Question: i drew this layout scheme, but now i need to convert for a "'mysql' layout". So the 'generalization' must use two 'junction tables', correct? (one for student and other for worker)
An about the 'multiplicity', users can be workers or students, but one user only can be one worker and one worker only can be an user? this does not make much sense...?
basically, how i can convert this 'generalization' for something that can be executable for 'mysql' code.
thanks

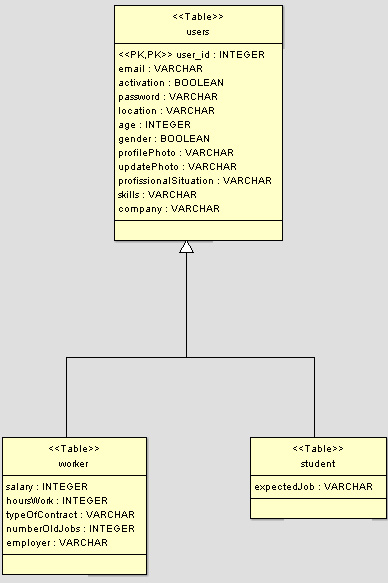
Answer: One way to handle this is to define three tables: users, workers, and students. The workers and students tables each has a user_id field that is a foreign key tied to the same field in the users table.